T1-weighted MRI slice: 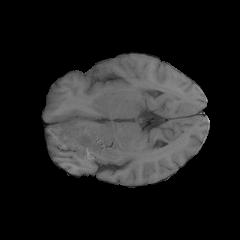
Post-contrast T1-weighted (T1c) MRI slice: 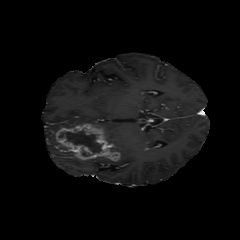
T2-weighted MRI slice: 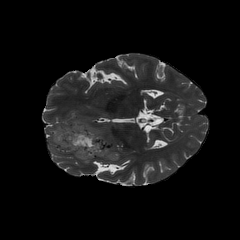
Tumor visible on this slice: yes